Field crop: tomato
Growth stage: 2
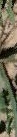
Species: cyperus